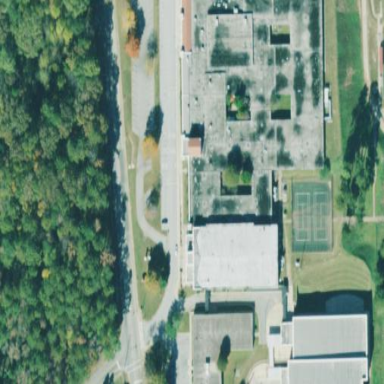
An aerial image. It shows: School building.